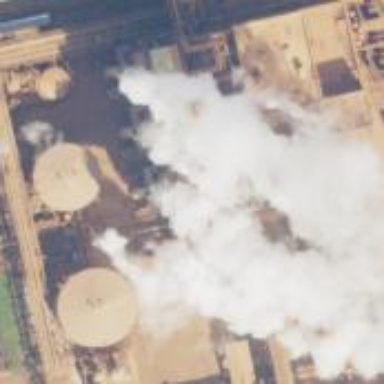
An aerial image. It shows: Gas turbine generator is in use.